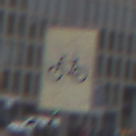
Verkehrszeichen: RadverkehrOhnePfeilsymbol
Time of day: MorningAfternoon
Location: Outdoor (Urban)
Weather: Overcast
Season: NotSpecified
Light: Natural